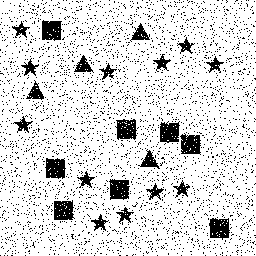
Squares: 8
Triangles: 4
Stars: 12
Total shapes: 24